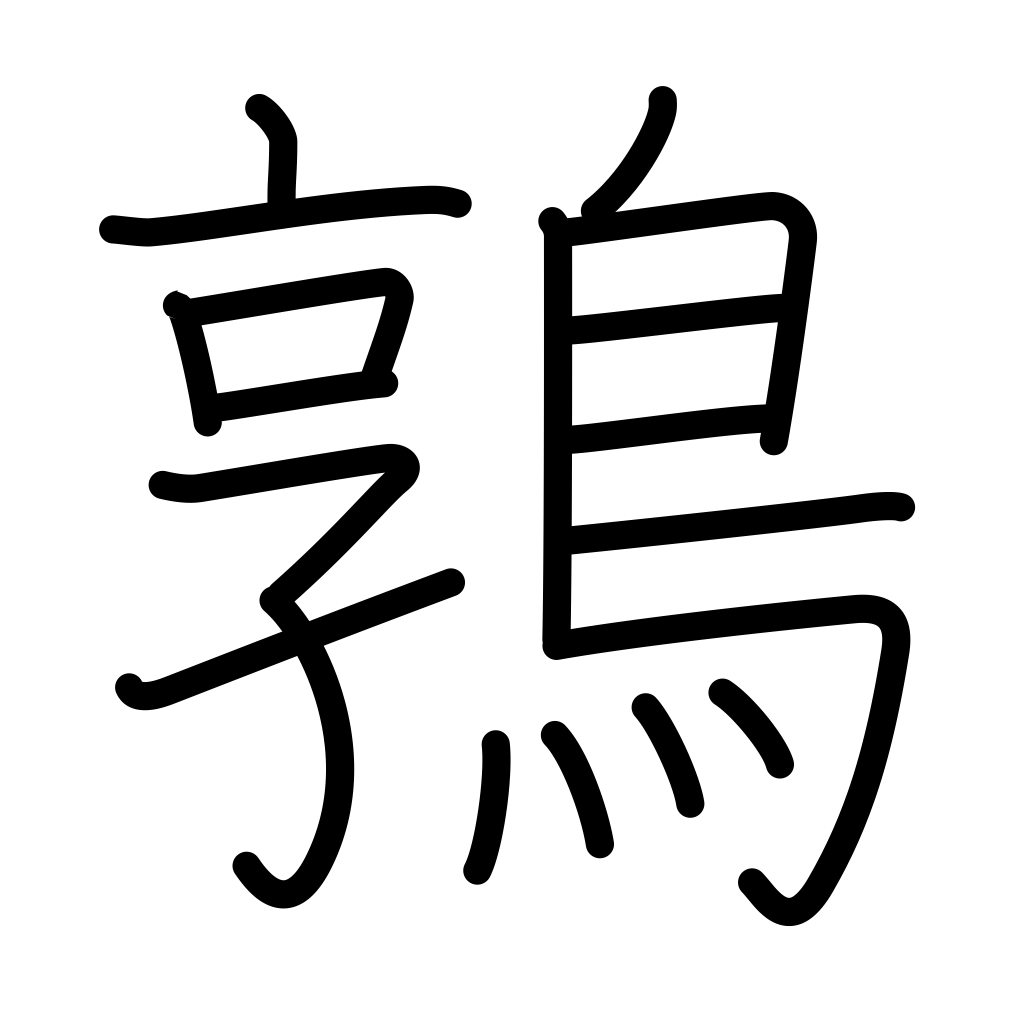
Meaning: quail